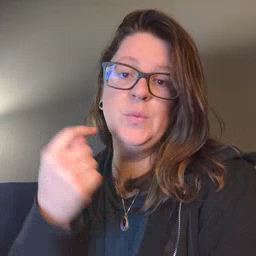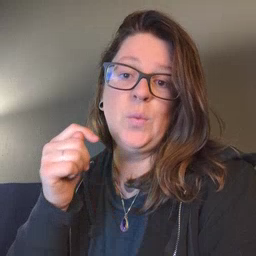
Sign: toy